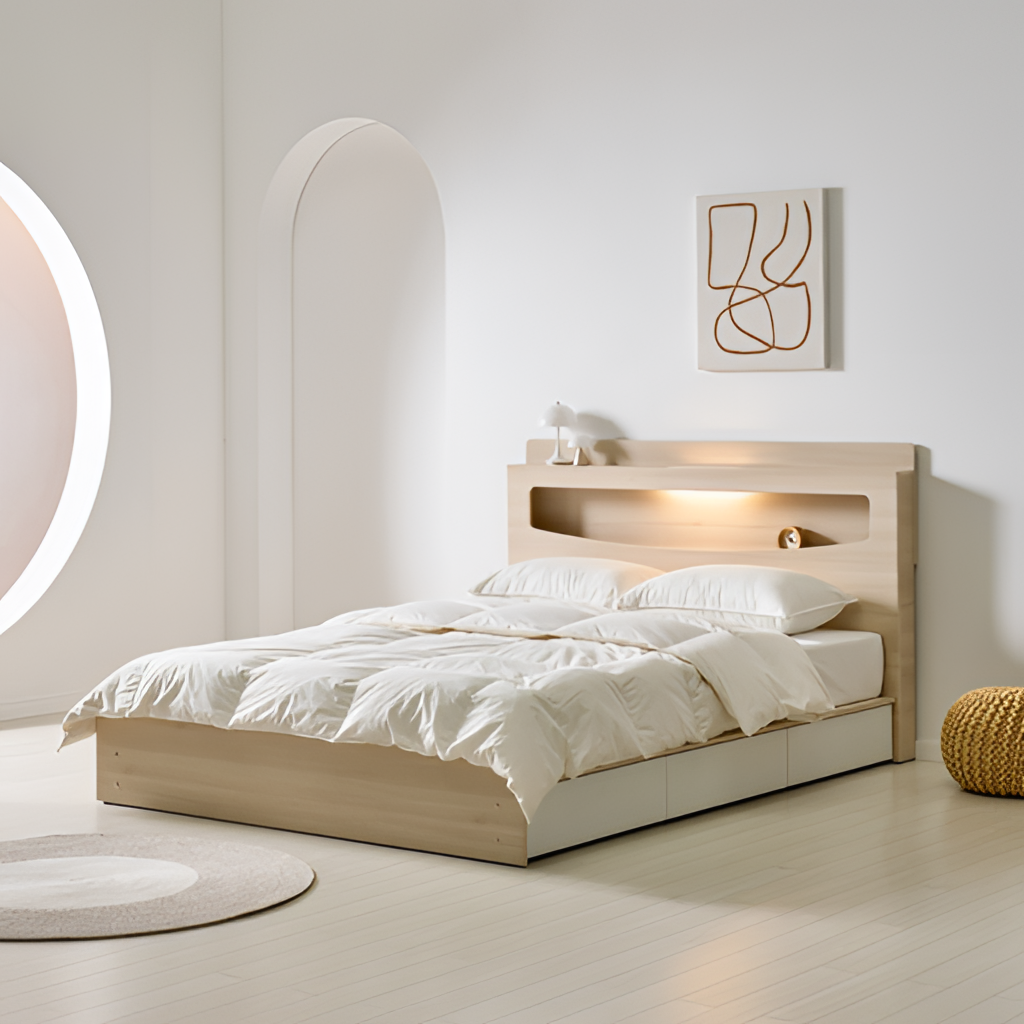
bedroom, wood illuminated headboard bed, paint wallpaper, with solid pattern, modern, beige wood flooring, with plank pattern